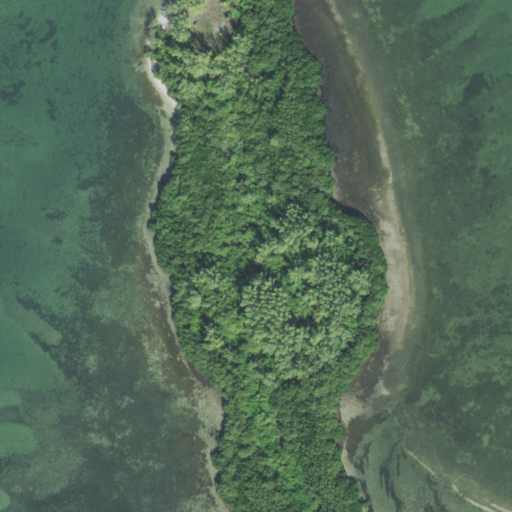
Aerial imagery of island in Florida named Hoagen Key containing open water, woody wetlands, and herbaceous wetlands